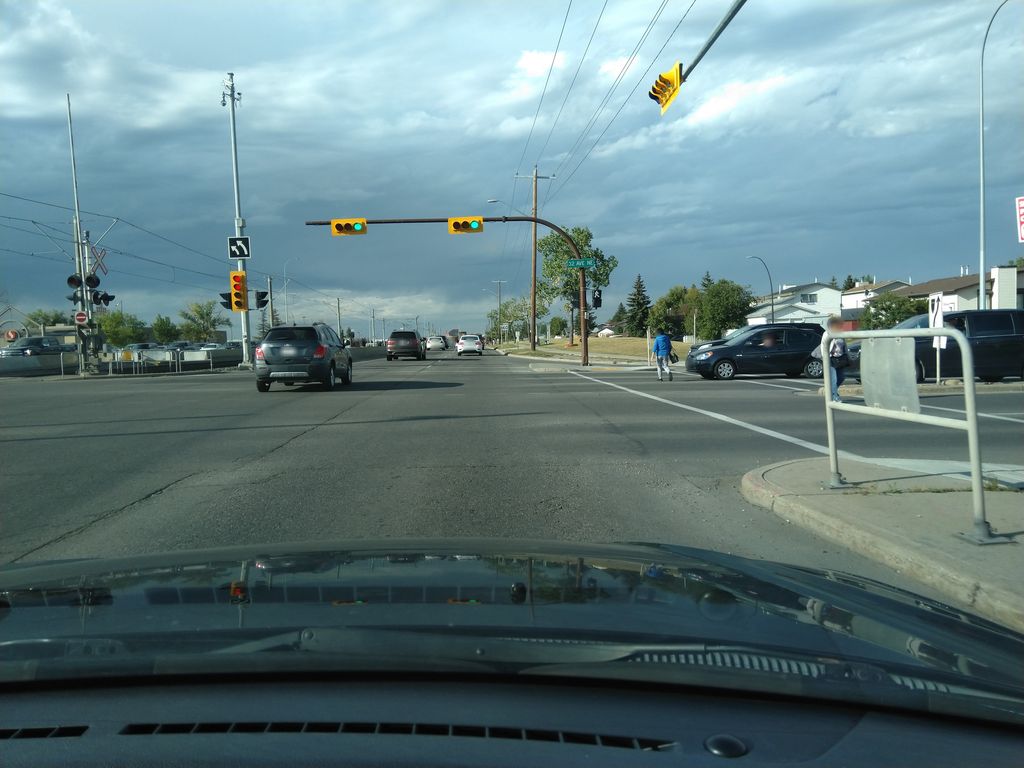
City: calgary